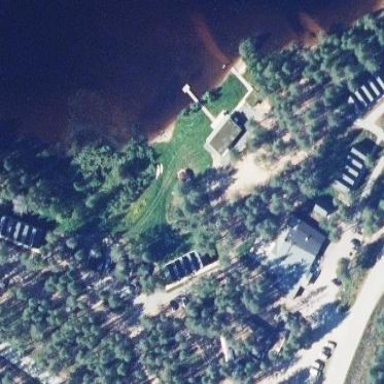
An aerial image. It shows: Tourist camp situated on leisure land.